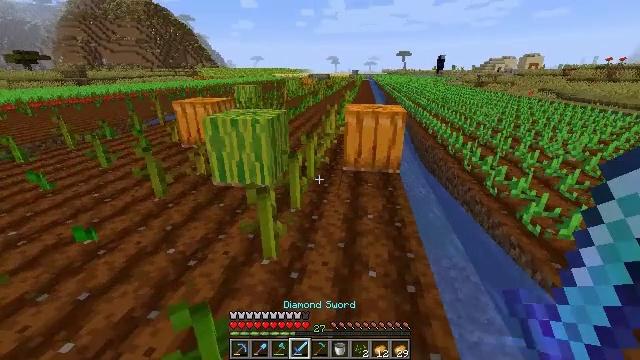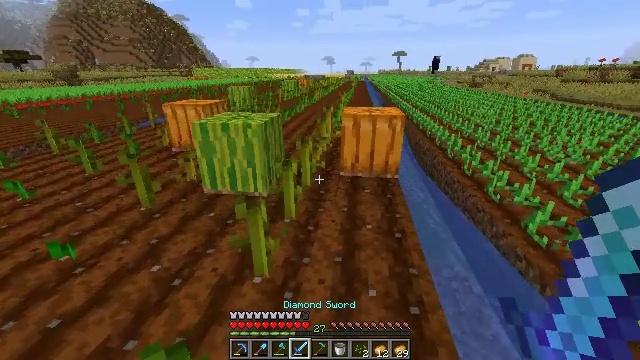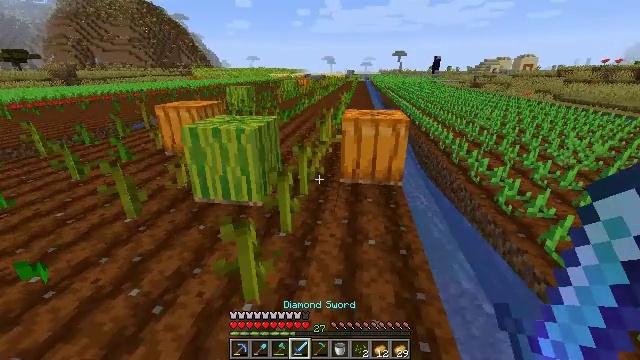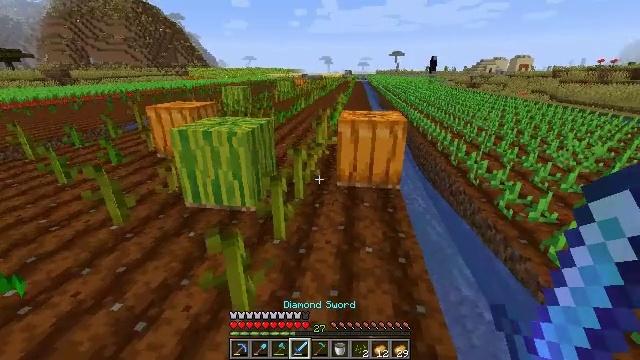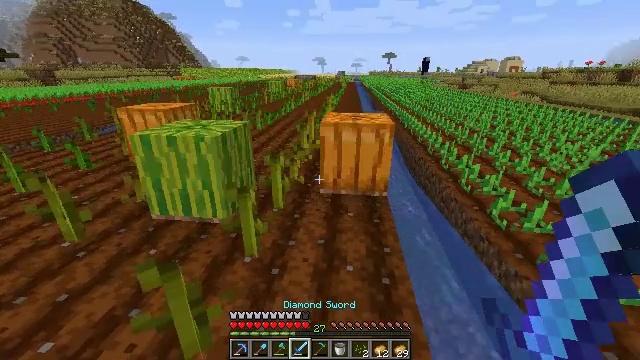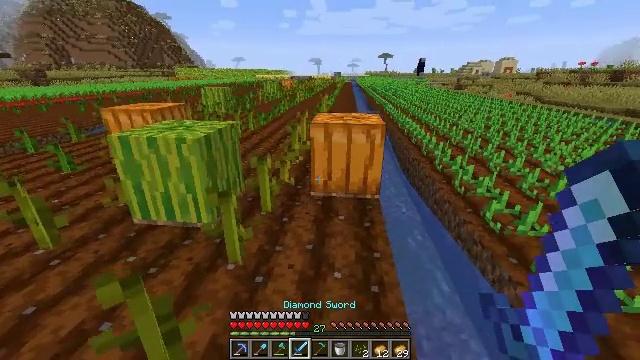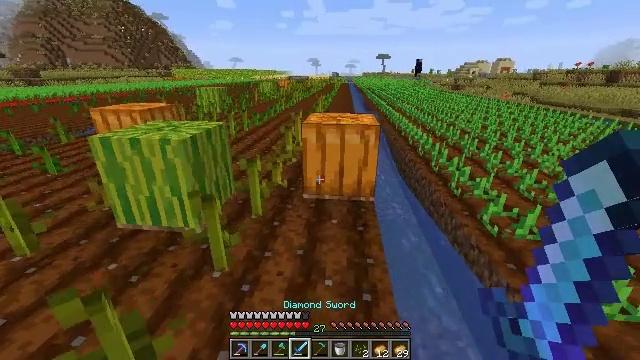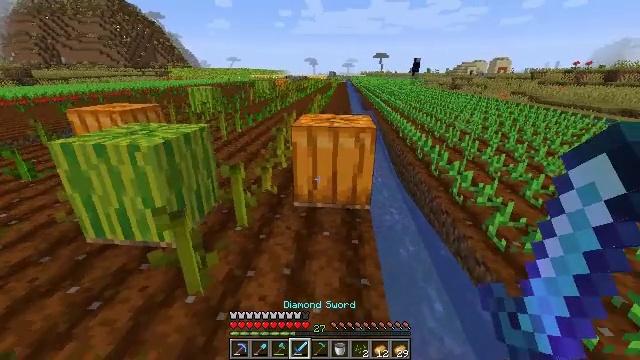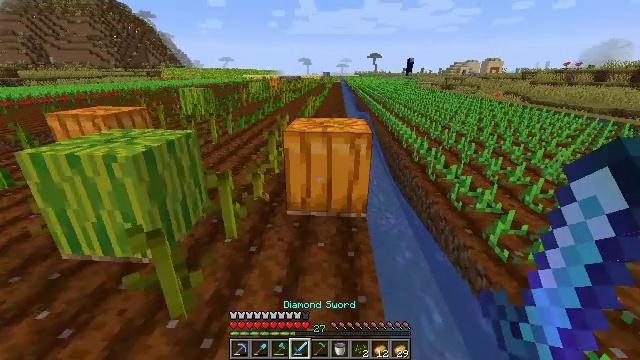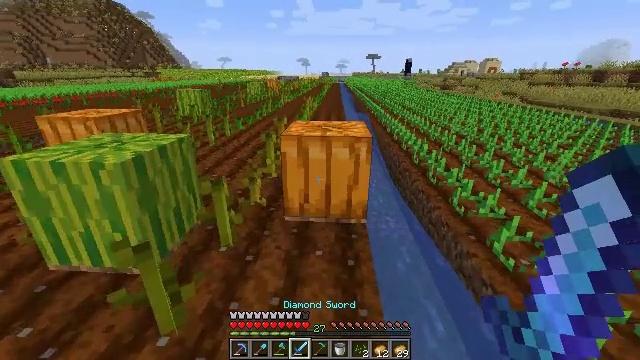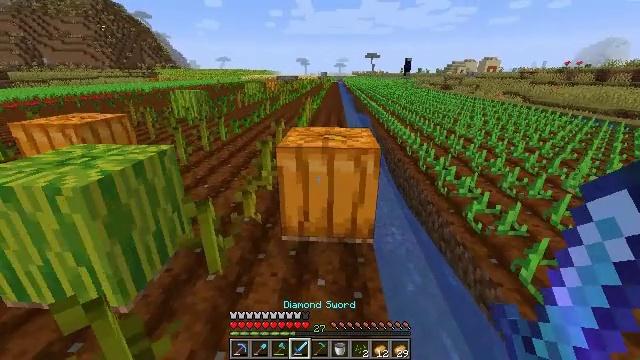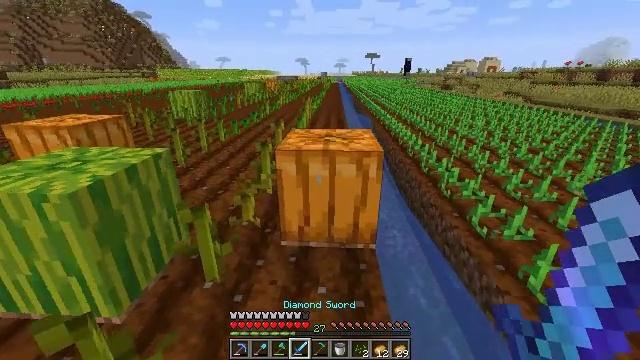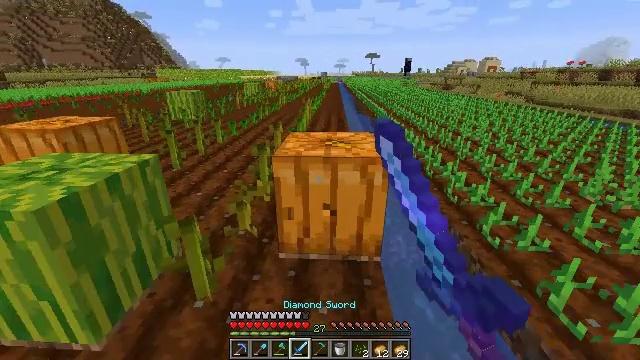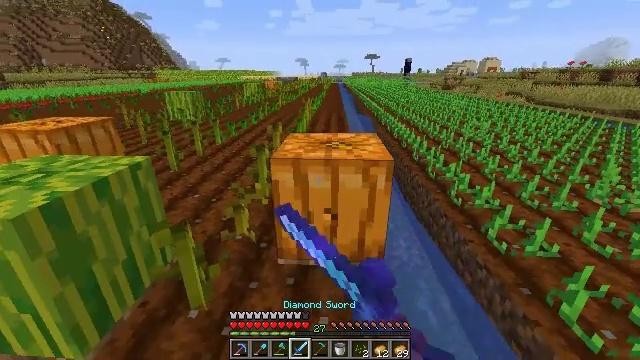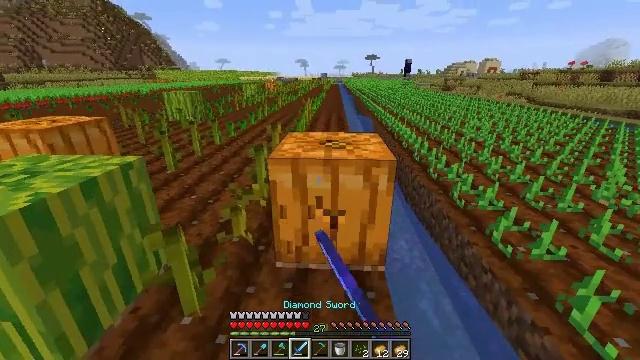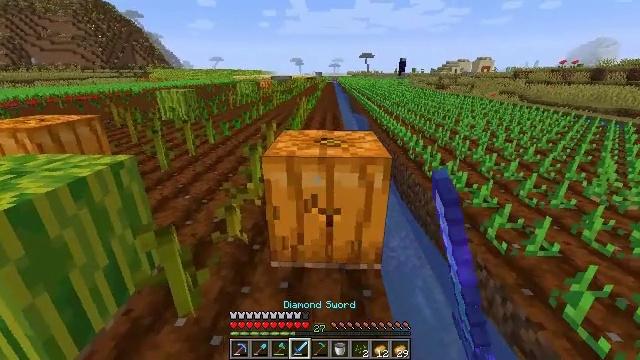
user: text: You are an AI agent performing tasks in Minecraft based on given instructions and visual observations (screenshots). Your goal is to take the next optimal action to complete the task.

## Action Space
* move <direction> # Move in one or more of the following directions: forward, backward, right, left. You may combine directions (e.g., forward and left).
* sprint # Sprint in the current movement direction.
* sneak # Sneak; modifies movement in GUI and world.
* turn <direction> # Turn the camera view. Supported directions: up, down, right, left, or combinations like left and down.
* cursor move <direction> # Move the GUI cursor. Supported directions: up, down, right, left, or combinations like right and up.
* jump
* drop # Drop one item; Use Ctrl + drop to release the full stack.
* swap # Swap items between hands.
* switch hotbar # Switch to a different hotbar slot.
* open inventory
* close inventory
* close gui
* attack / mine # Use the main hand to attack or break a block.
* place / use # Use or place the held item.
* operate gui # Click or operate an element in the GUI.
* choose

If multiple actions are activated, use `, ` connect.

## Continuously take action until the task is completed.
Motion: motion action
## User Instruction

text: Mine the pumpkin from the ground.
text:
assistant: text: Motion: move forward
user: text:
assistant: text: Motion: move forward
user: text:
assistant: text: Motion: move forward and move right
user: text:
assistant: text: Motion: move forward and move right, turn right
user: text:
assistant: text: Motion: move forward and move right
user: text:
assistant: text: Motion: move forward
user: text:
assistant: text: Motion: move forward
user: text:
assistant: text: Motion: move forward, turn right
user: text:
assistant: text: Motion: move forward
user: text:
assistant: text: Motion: move forward
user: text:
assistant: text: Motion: move forward, attack / mine
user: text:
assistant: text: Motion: attack / mine
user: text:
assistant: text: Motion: attack / mine
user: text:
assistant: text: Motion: attack / mine
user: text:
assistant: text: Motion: turn right, attack / mine
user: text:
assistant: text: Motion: move forward, attack / mine
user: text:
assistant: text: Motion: move forward, attack / mine
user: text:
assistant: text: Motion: move forward, attack / mine
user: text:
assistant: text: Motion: move forward, turn right and down, attack / mine
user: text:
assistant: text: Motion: attack / mine
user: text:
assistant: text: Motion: attack / mine
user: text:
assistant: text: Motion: attack / mine
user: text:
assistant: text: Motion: attack / mine
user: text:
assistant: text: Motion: attack / mine
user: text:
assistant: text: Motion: attack / mine
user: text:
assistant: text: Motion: attack / mine
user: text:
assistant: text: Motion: attack / mine
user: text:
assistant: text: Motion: attack / mine
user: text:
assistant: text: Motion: move forward, attack / mine
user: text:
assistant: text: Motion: move forward, attack / mine